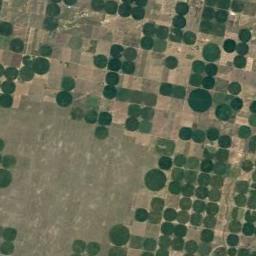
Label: circular_farmland